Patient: sex F, age 65
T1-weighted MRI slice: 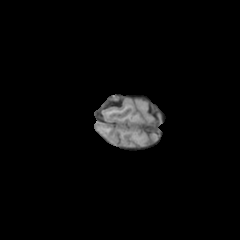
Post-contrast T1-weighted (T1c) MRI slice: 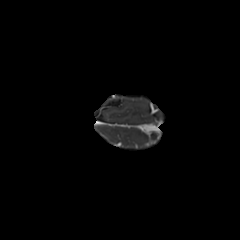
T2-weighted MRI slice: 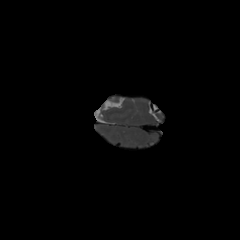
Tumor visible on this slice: no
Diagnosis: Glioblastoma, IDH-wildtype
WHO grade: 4